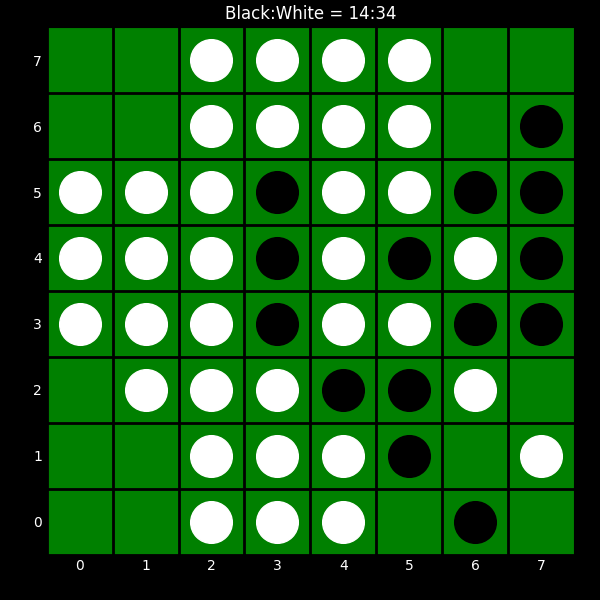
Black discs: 14
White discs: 34